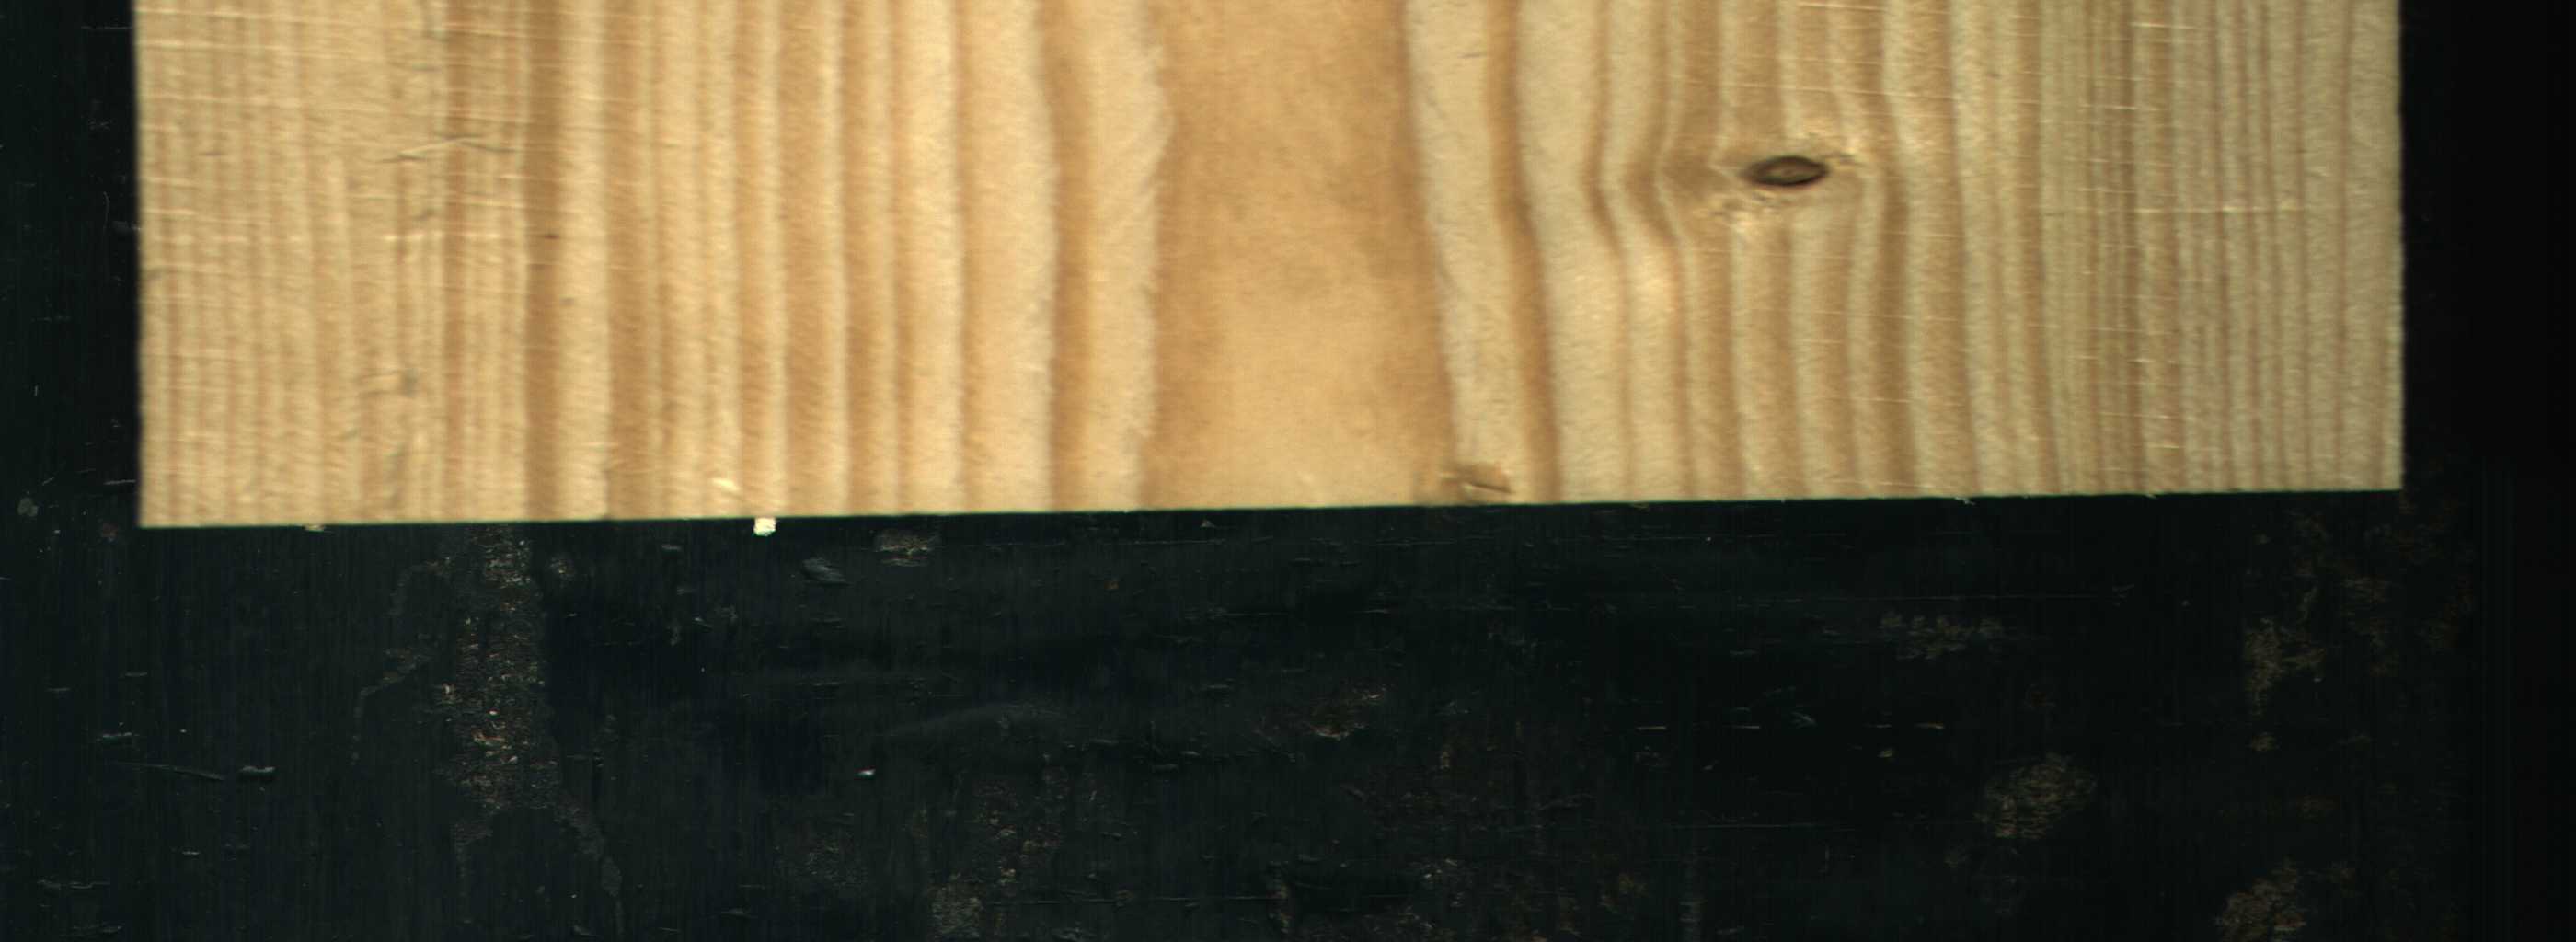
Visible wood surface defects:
Dead_Knot